При изотермическом расширении от объема $V_{1}$ до объема $V_{2}$ идеальный газ совершает работу $A=\frac{m}{\mu} R T \ln \frac{V_{2}}{V_{1}}$, где $\frac{m}{\mu}$ — количество молей газа, $T$ — температура газа, $R$ — универсальная газовая постоянная.
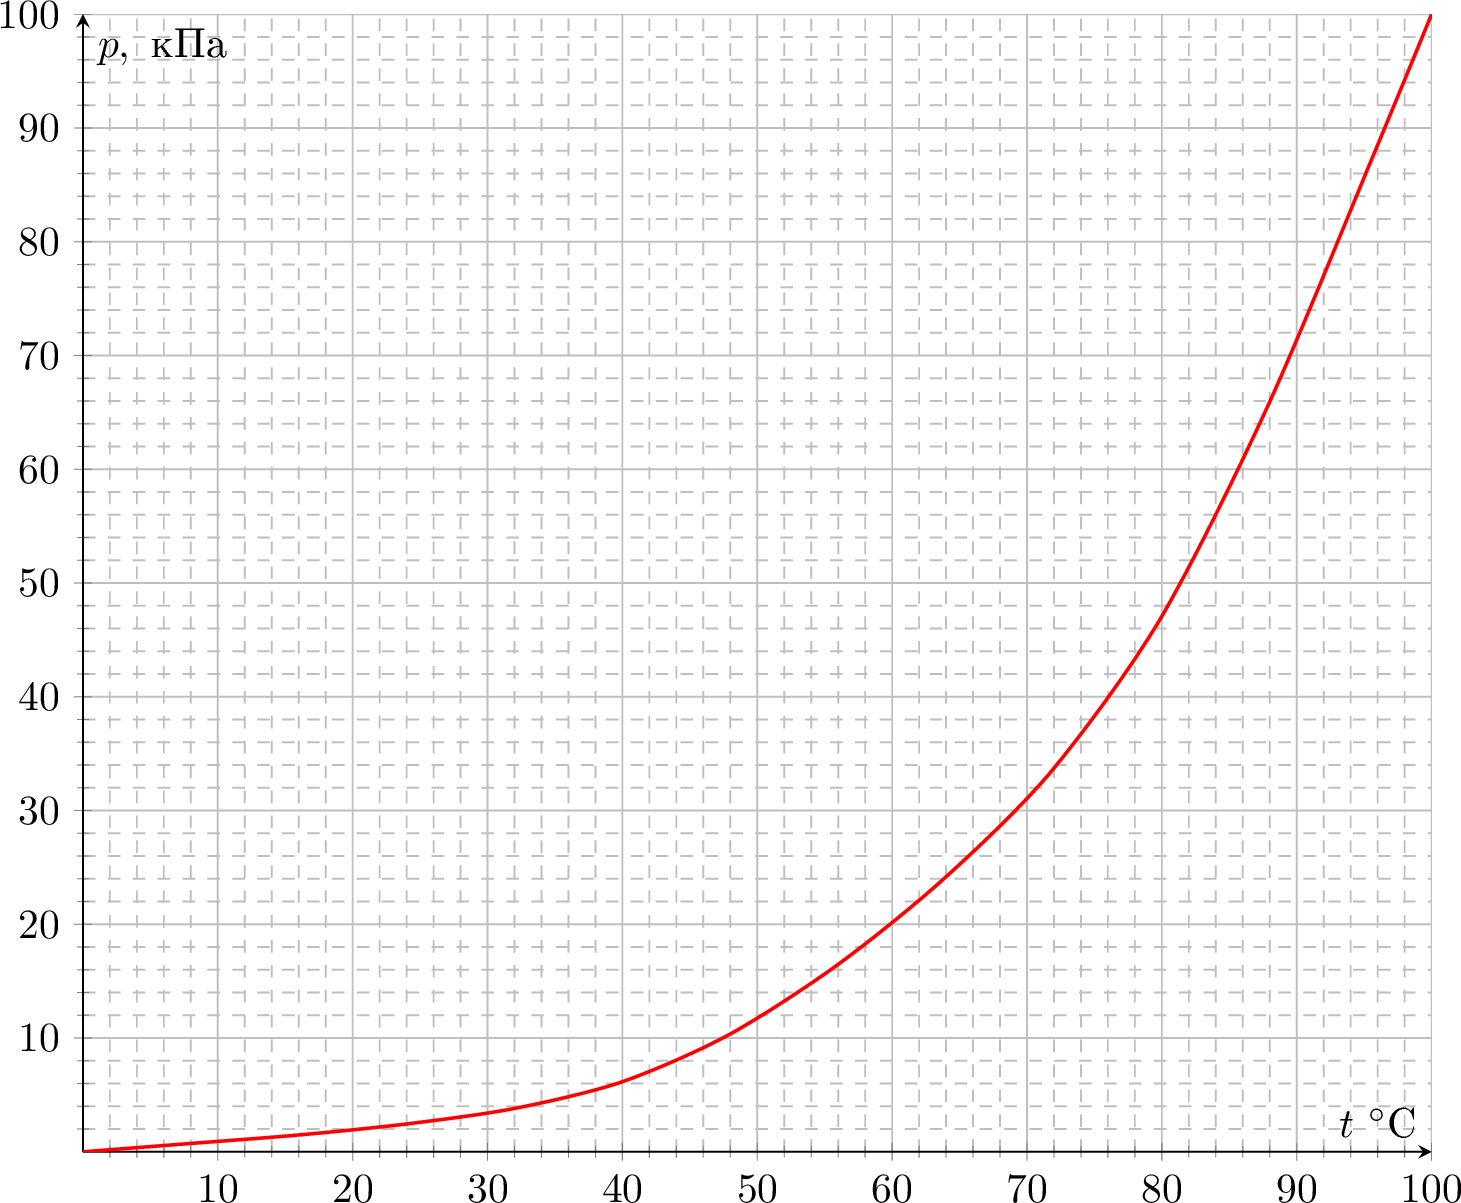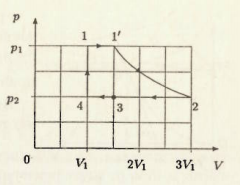
Принимая во внимание зависимость давления насыщенных паров воды от температуры (см. рисунок), найдите: максимальную и минимальную температуры в цикле;массу воды, впрыснутой в сосуд;работу, совершенную системой в цикле.
Решение: Рассмотрим сначала процесс качественно. В начальный момент при температуре $t_{1}$ в сосуде находится смесь воды и ее насыщенных паров. В процессе изотермического расширения вся вода испаряется, и пар становится ненасыщенным. В ходе изобарического сжатия температура пара начинает уменьшаться до некоторого значения $T_\mathrm{min}$. При достижении этой температуры пар становится насыщенным, и дальнейшее изобарическое сжатие происходит при этой минимальной температуре. При последующем изотермическом сжатии насыщенного пара его давление изменяться не будет. Наконец, после изохорического нагревания содержимого сосуда система вода-пар возвращается в исходное состояние. Таким образом, рассматриваемый круговой процесс на $p V$-диаграмме имеет вид (см. рисунок ниже).  Из данного в условии графика $p_{нас}(t)$ находим начальное давление $p_{1}=40~кПа$. Из того же графика находим температуру, соответствующую давлению насыщенных паров $p_{2}=p_{1} / 2$. Это будет минимальная температура во всем процессе: $T_\mathrm{min}=333~К=60~{}^{\circ} \mathrm{C}$. Максимальной температурой является начальная температура $T_\mathrm{max}=T_{1}=349~К=76~{}^{\circ} \mathrm{C}$.Массу впрыснутой воды найдем из уравнения состояния, например, для точки $2$, в которой точно нет жидкой фазы:$$p_{2} V_{2}=\frac{m}{\mu} R T_{2}, \qquad m=\frac{p_{2} V_{2 \mu}}{R T_{2}}=\frac{3 p_{1} V_{1} \mu}{2 R T_{1}} \approx 19~г.$$Работа пара в цикле равна сумме работ на каждом участке:$$A=A_{11}+A_{12}+A_{234}+A_{41}.$$В точке $1^{\prime}$ вода полностью испаряется, а на участке $1^{\prime}-2$ пар ведет себя как идеальный газ, при этом объем в точке $1^{\prime}$ равен $3 V_{1} / 2$, что следует из уравнений состояния, записанных для точек $1^{\prime}$ и $2$. Имеем:\begin{array}{ll}A_{11}=p_{1}\left(\frac{3}{2} V_{1}-V_{1}\right)=\frac{1}{2} p_{1} V_{1}, \qquad& A_{12}=\frac{m}{\mu} R T_{1} \ln \frac{3 V_{1}}{\frac{3}{2} V_{1}}=\frac{3}{2} p_{1} V_{1} \ln 2, \\A_{234}=-\frac{p_{1}}{2}\left(3 V_{1}-V_{1}\right)=-p_{1} V_{1}, \qquad& A_{41}=0.\end{array}Отсюда $A=\frac{1}{2} p_{1} V_{1}(3 \ln 2-1) \approx 1~кДж$.
Ответ: \[\begin{array}{l}T_\mathrm{min}=333~К=60~{}^{\circ} \mathrm{C}.\\T_\mathrm{max}=T_{1}=349~К=76~{}^{\circ} \mathrm{C}.\\m=\frac{3 p_{1} V_{1} \mu}{2 R T_{1}} \approx 19~г.\\A=\frac{1}{2} p_{1} V_{1}(3 \ln 2-1) \approx 1~кДж.\end{array}\]
Темы:
T, Термодинамика, Всероссийские, Фазовый переход, Насыщенный пар, Обработка графика, Цикл